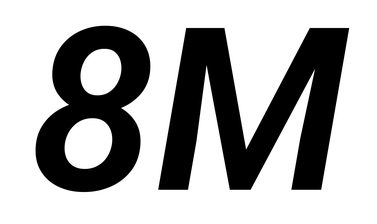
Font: Roboto-Italic_SemiBold_Italic